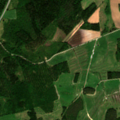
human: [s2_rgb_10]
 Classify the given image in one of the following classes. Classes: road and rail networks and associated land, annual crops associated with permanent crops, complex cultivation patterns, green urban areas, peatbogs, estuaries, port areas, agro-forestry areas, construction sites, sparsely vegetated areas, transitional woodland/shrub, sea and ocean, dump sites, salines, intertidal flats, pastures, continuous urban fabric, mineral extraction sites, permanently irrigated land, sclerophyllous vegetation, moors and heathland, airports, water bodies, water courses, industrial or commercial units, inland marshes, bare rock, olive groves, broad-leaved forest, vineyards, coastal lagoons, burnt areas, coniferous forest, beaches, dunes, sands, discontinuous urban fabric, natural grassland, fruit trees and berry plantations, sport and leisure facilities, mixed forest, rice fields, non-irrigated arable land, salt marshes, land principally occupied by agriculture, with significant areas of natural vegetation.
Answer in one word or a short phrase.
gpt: non-irrigated arable land, land principally occupied by agriculture, with significant areas of natural vegetation, broad-leaved forest, coniferous forest, mixed forest